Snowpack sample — Snodgrass Mountain, Crested Butte, Colorado (2/4/25, 12:06 PM MST)
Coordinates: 38.923, -106.968
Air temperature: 35 °F
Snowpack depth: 80 cm
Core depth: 50 cm
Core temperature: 30.2 °F
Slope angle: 14°, slope face: 78°
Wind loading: low
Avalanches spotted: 0
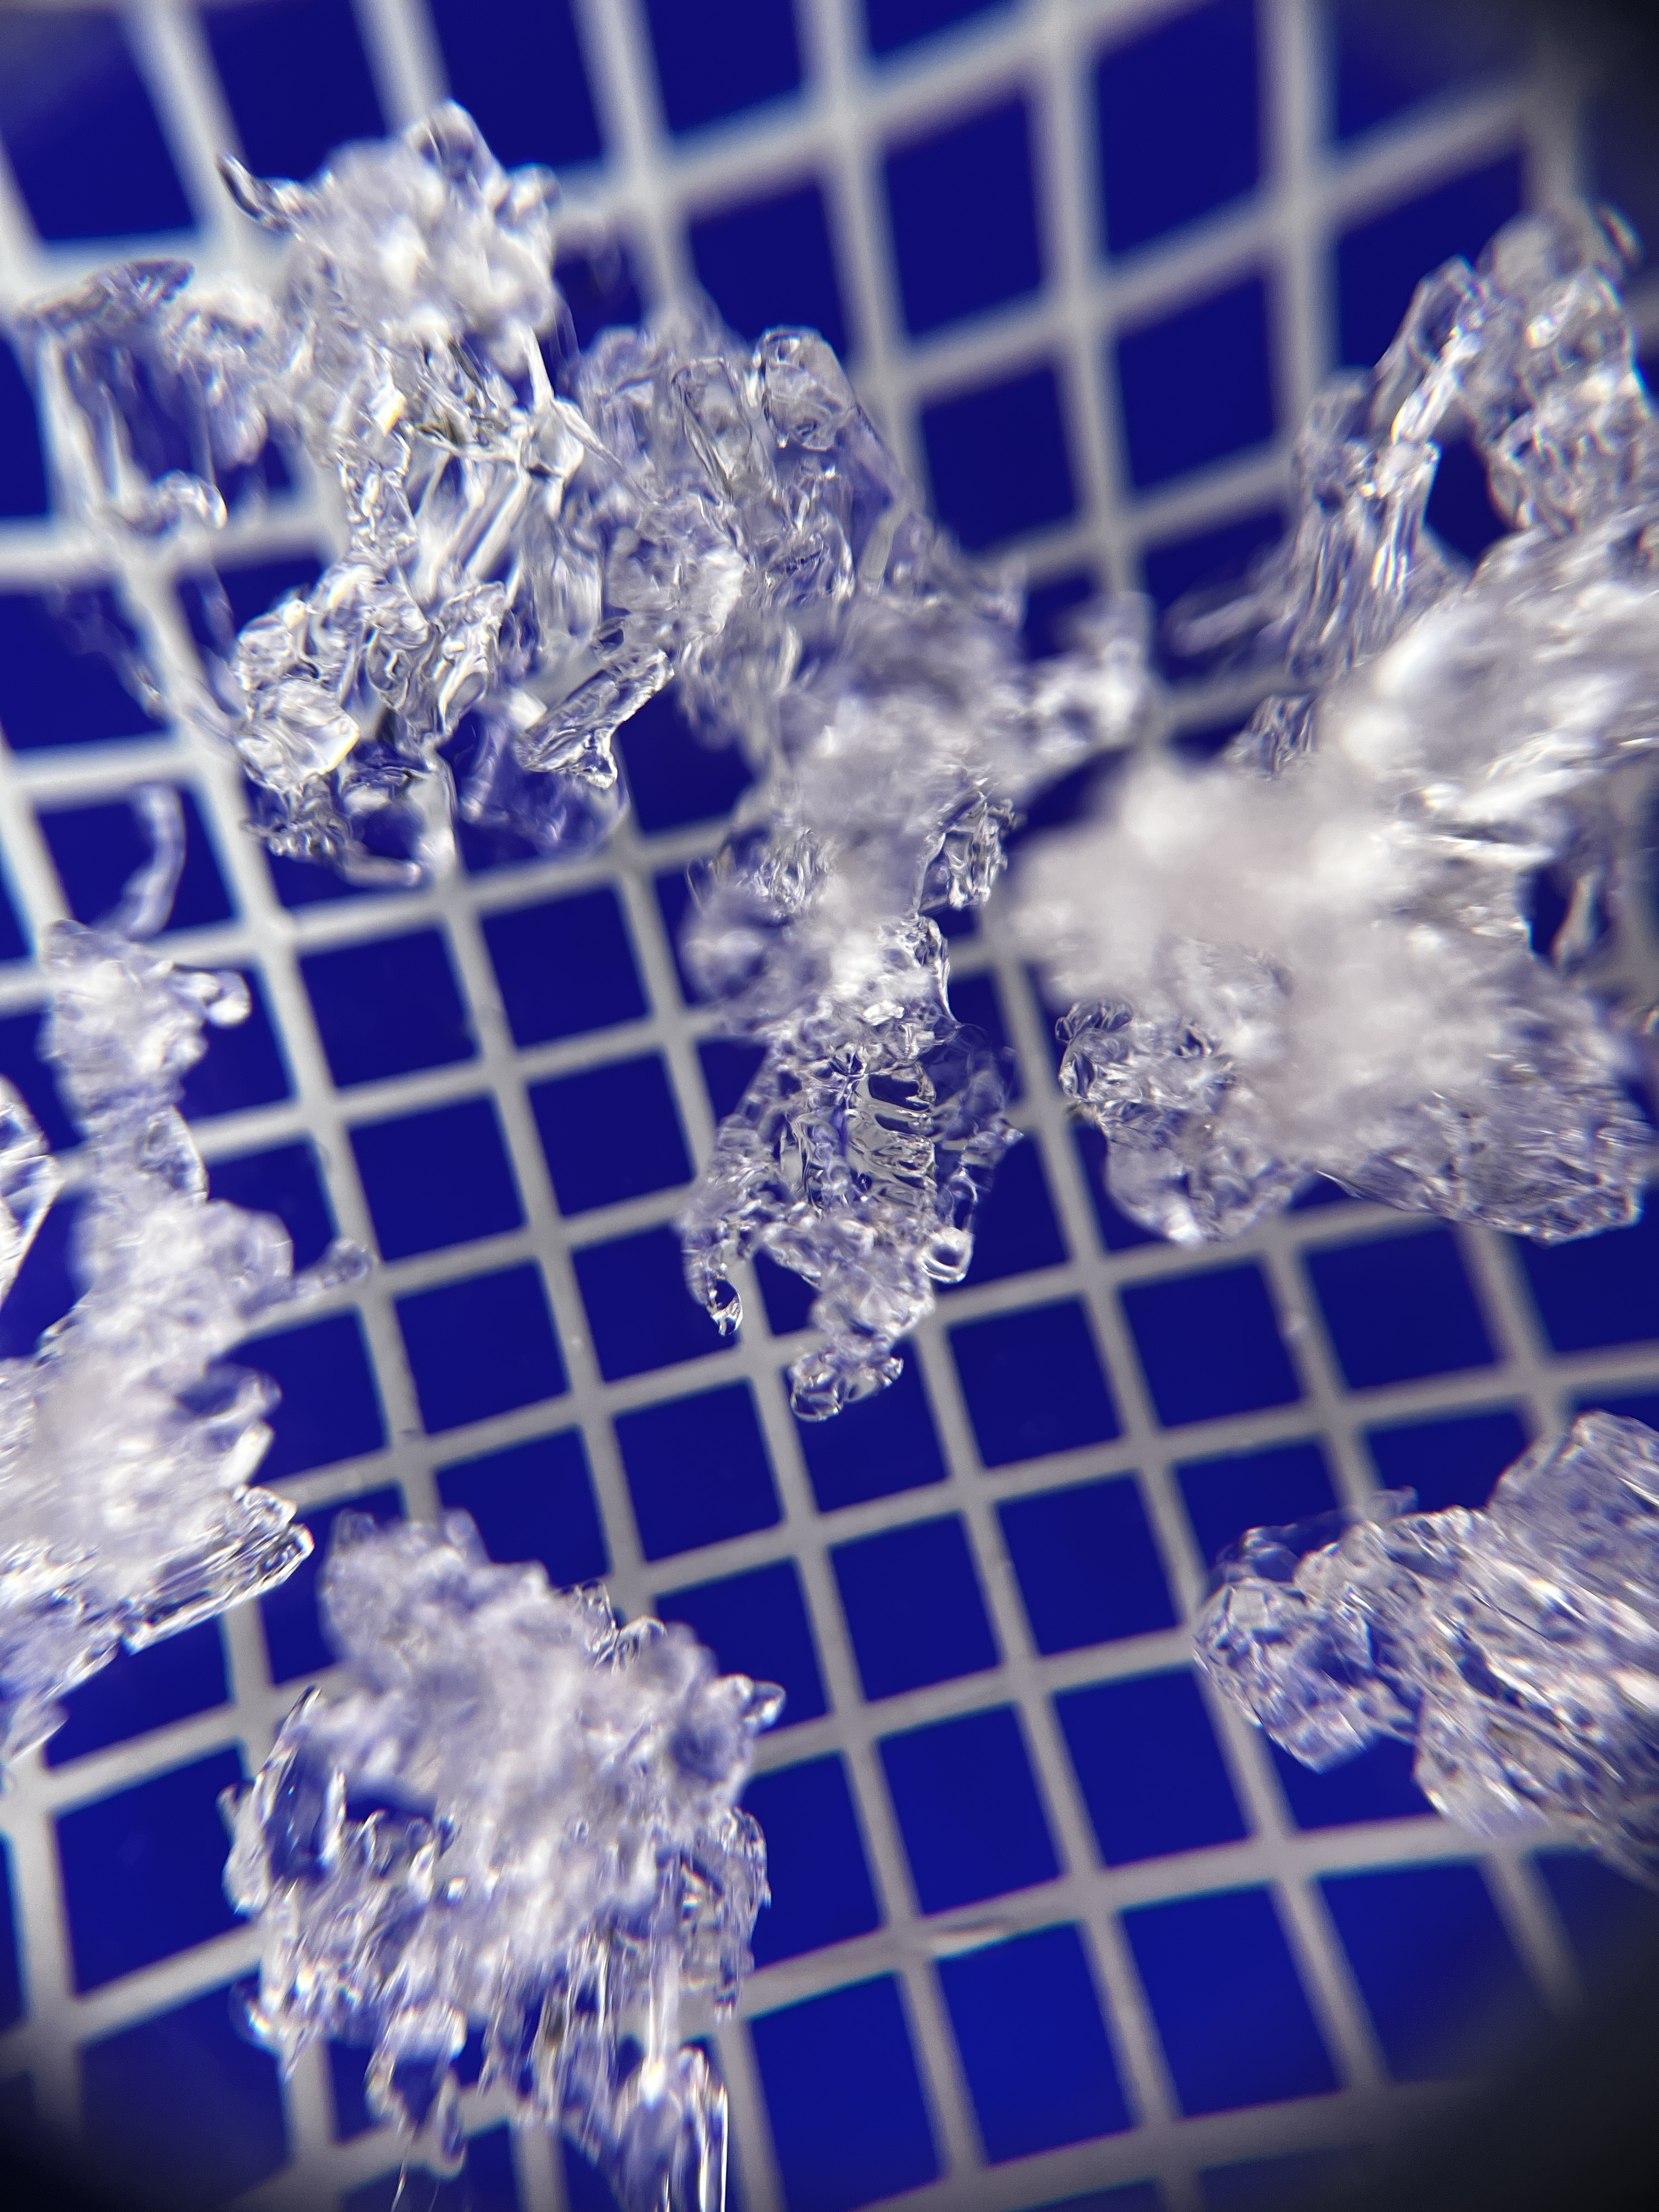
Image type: magnified_profile
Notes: No avalanches nearby, unusually warm weather for the last month reported by residents, Collected 25 yards from treeline